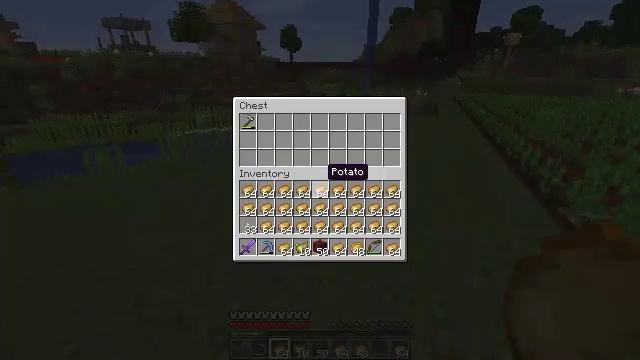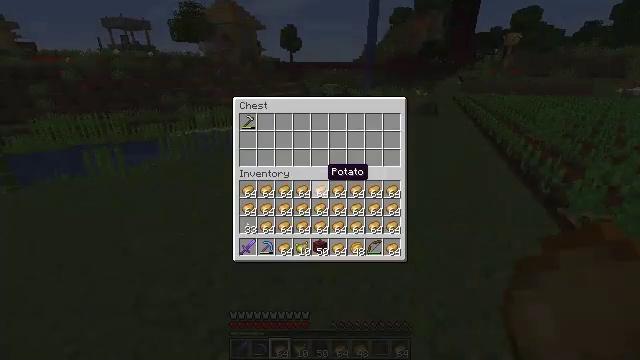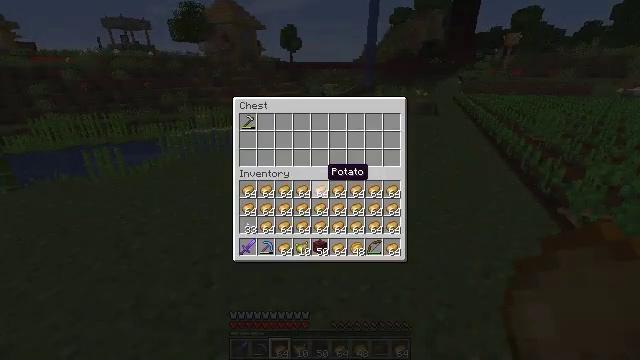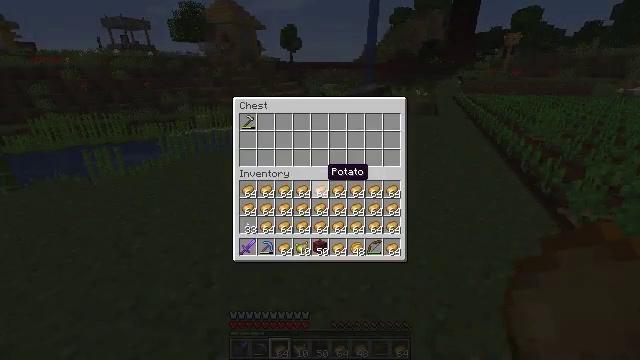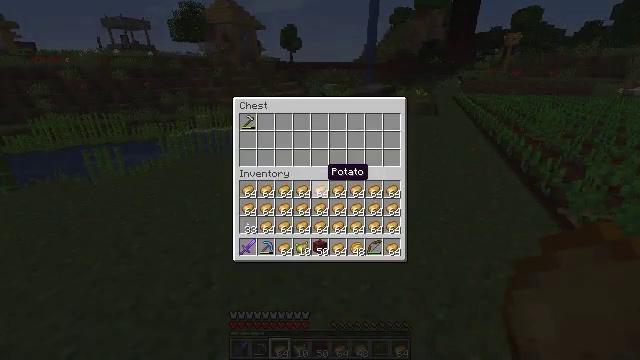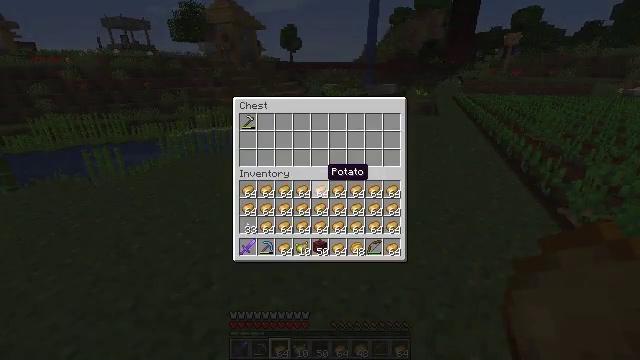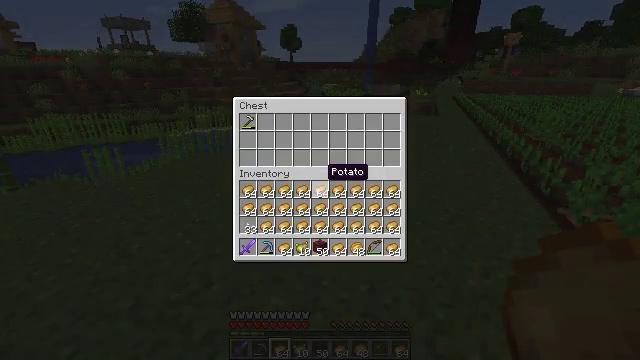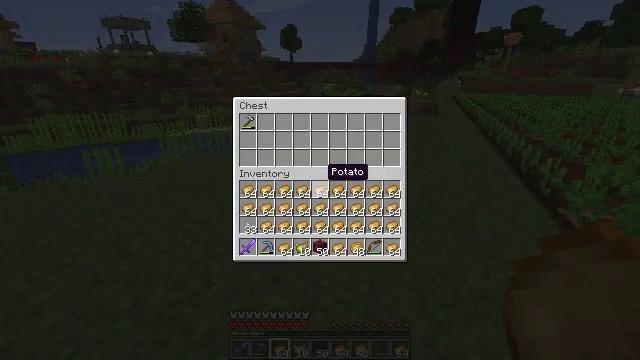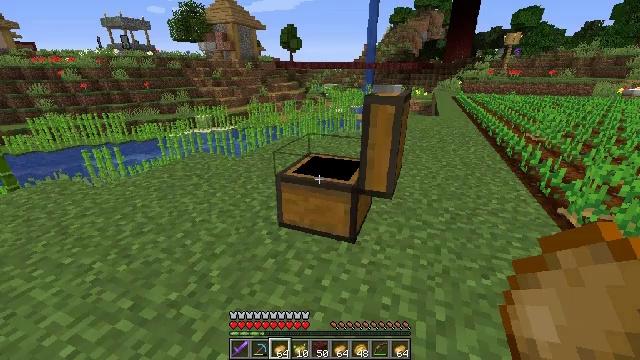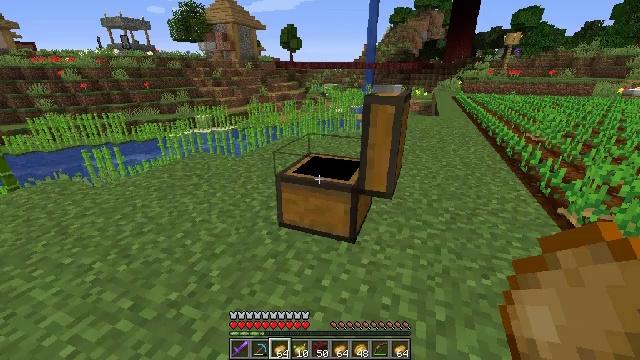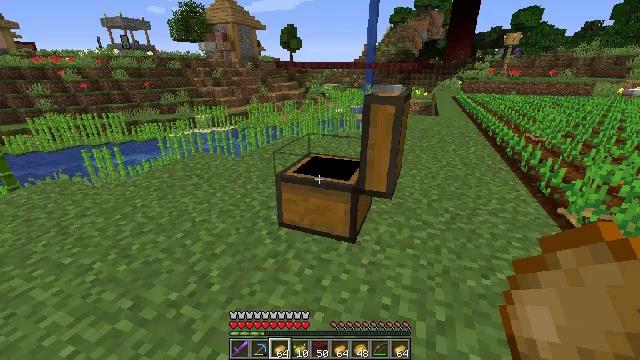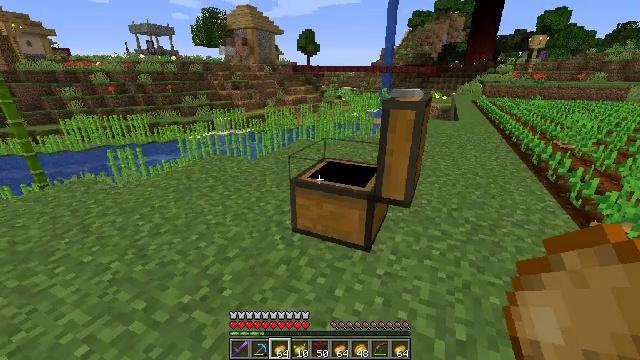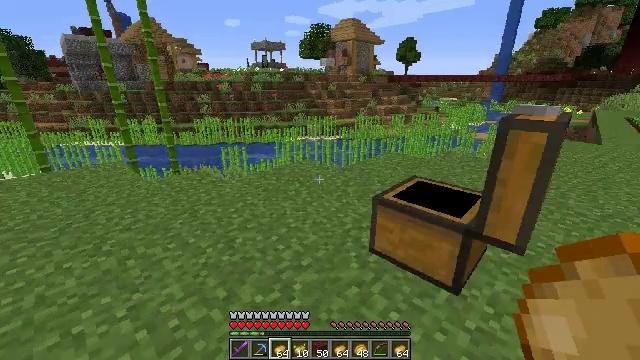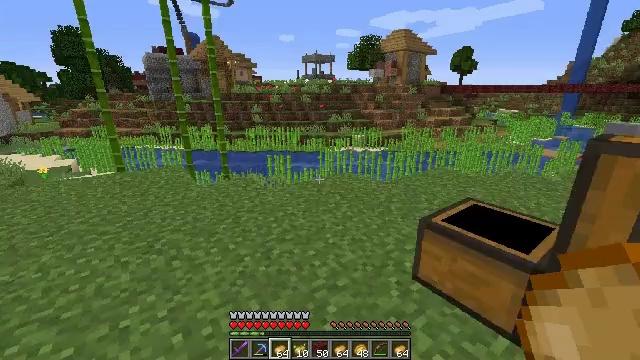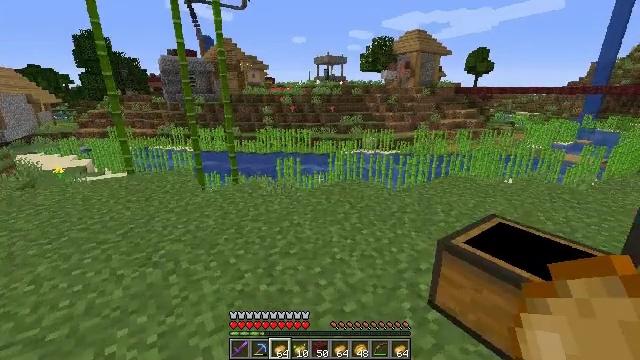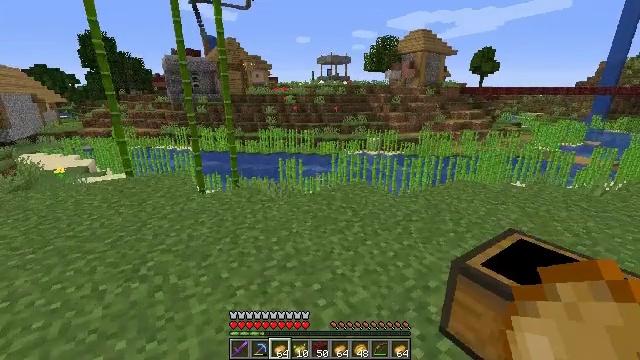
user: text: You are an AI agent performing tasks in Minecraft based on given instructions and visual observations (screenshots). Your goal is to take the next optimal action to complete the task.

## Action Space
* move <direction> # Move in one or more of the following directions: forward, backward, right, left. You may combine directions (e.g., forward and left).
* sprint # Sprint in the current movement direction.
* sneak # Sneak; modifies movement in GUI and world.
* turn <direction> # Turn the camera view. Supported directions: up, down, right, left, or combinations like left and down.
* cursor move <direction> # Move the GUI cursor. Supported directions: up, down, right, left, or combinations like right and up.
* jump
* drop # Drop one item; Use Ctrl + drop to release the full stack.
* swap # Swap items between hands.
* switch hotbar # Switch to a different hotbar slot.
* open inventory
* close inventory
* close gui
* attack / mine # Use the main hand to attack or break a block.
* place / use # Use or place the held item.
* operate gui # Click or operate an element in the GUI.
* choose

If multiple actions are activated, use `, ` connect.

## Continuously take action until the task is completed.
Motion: motion action
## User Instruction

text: Drop a poisonous potato.
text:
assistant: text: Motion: no_op
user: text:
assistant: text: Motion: no_op
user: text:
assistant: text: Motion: no_op
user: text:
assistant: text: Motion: no_op
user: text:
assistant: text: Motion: no_op
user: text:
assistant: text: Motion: no_op
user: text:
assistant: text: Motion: no_op
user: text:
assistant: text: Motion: no_op
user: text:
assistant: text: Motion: close gui
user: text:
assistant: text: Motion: open inventory
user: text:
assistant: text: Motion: move forward, turn left
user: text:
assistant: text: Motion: move forward, turn left and up
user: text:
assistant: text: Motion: move forward, turn left and up
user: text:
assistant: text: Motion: move forward, turn left
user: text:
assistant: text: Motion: move forward
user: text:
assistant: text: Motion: move forward
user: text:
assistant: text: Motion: move forward
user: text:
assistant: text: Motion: move forward
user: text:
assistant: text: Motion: move forward
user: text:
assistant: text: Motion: move forward
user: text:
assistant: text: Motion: move forward, turn left and up
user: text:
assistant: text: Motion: move forward, turn left
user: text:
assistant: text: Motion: move forward
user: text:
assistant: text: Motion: move forward
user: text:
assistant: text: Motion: move forward
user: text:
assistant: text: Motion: close inventory
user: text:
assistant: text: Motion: close inventory
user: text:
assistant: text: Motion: close inventory
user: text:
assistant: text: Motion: cursor move right, open gui
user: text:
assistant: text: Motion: cursor move right